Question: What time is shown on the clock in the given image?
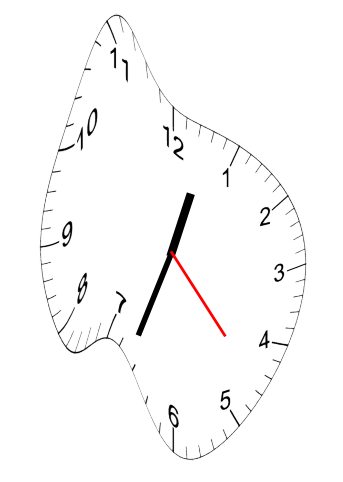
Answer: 12:33:23